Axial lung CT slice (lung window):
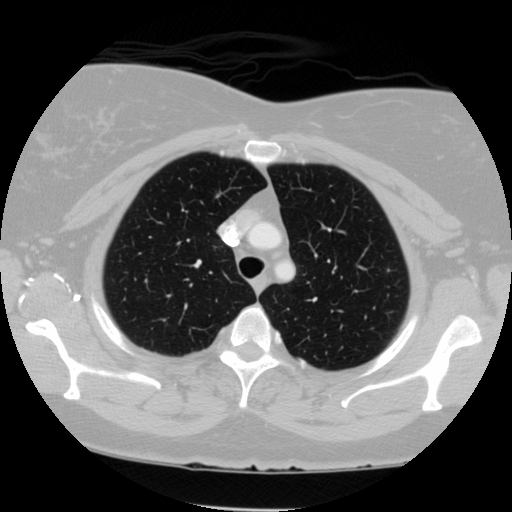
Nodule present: no